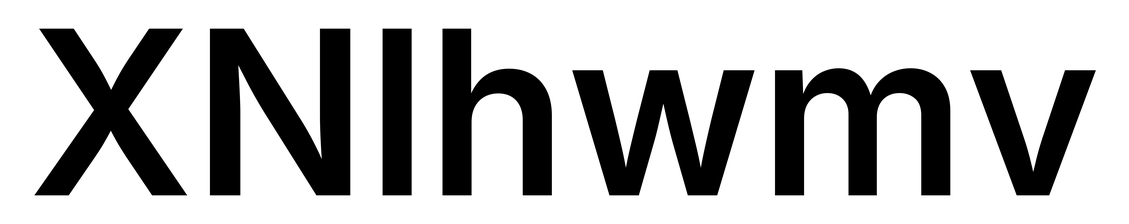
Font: Inter_SemiBold